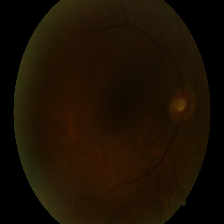
Diabetic retinopathy grade: Moderate